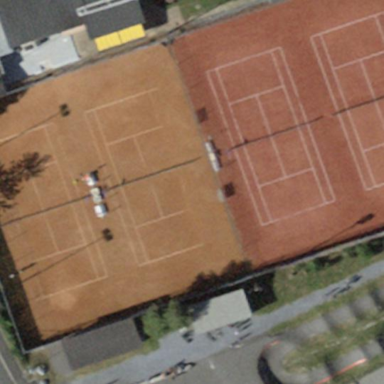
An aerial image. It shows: Sports center with tennis facility.